Question: At <URL>.
I'm not too sure why this is. Please take a look at the top of the picture below.
# Border css
'''
border: 7.5px solid #5e5e5e;
border-radius: 15px
'''
# Picture

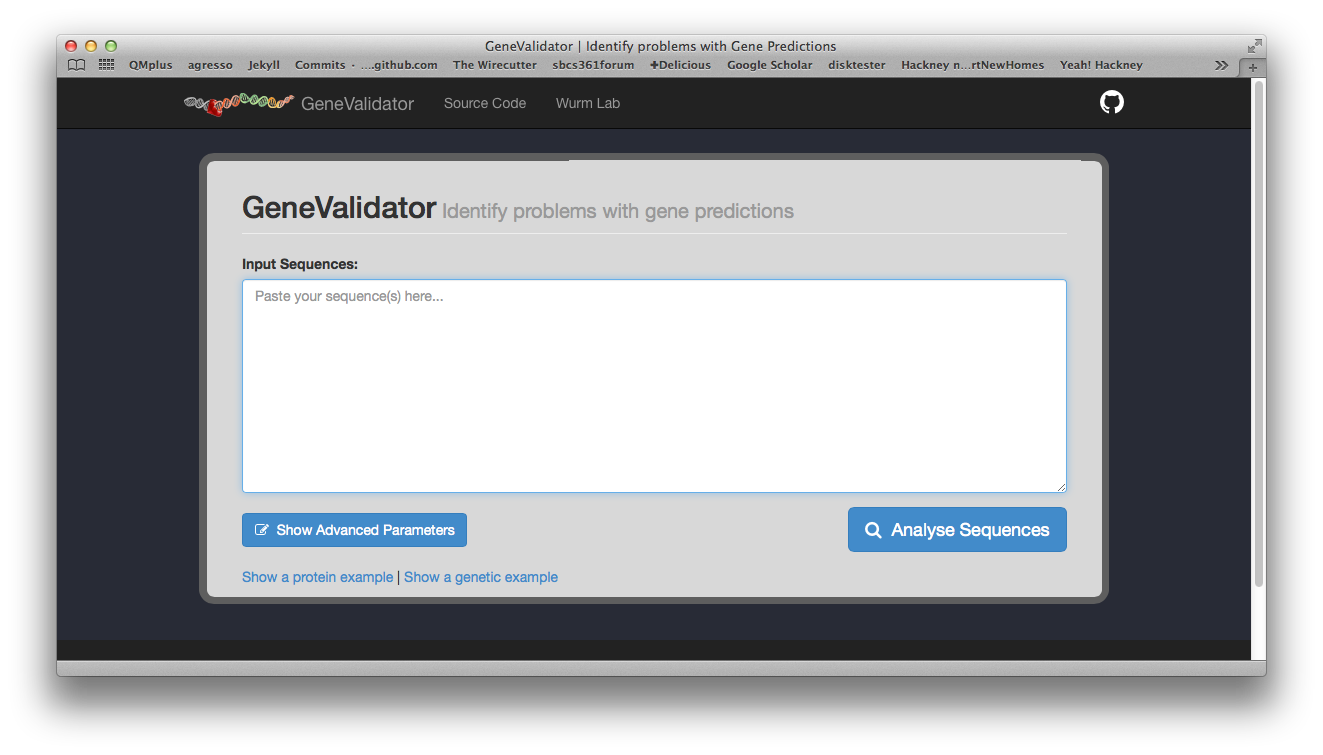
Answer: There is not such thing as '7.5px'. It is unfortunately impossible to render a specific color on half a pixel.
Either use
'''
border: 8px solid #5e5e5e;
'''
or
'''
border: 7px solid #5e5e5e;
'''
Tested on the mentioned Safari version, and it worked like a charm, whereas '7.5px' made a '1px' imperfection on the top border;